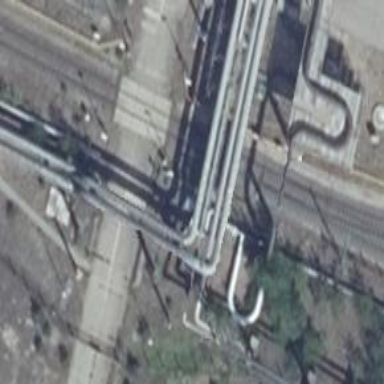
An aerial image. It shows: Railway switch.